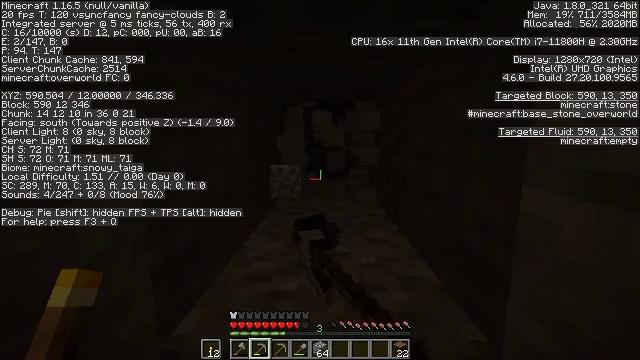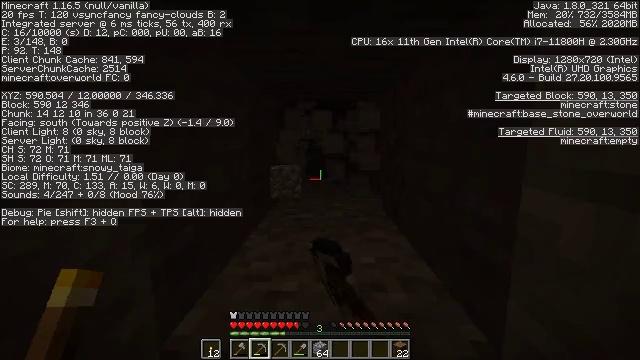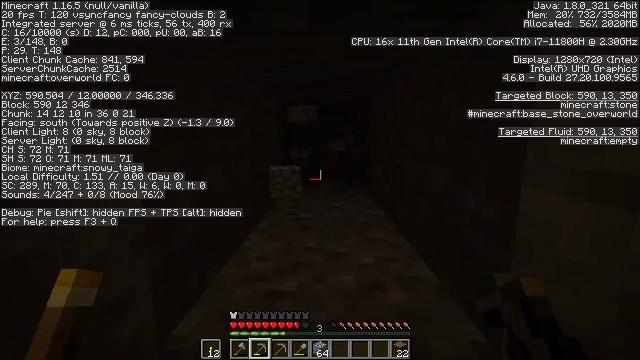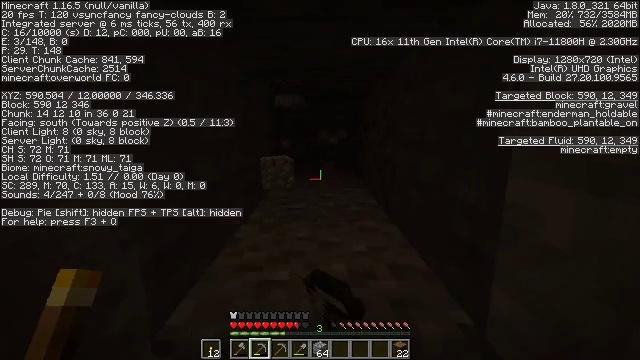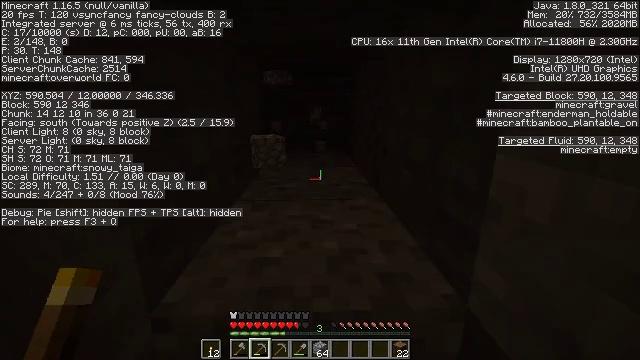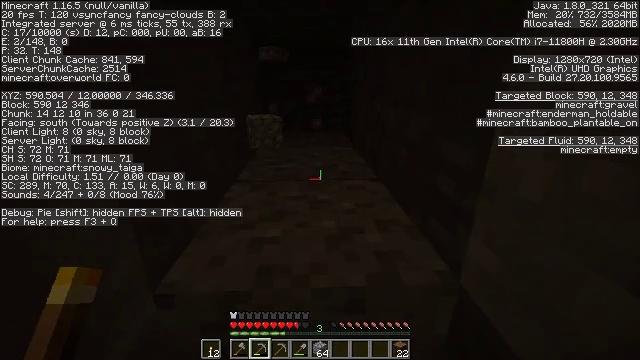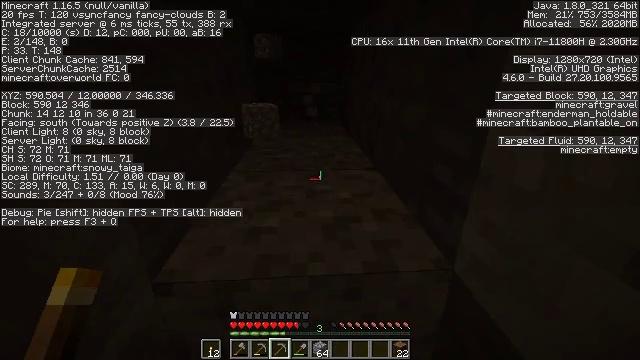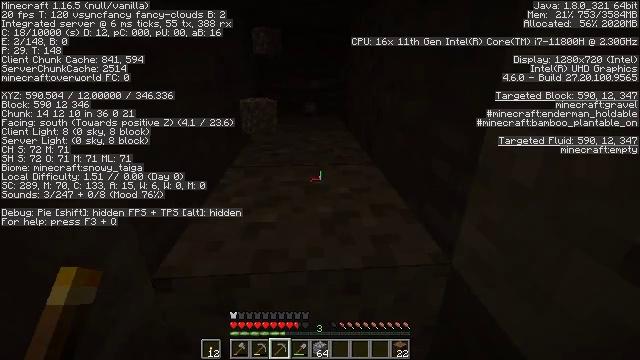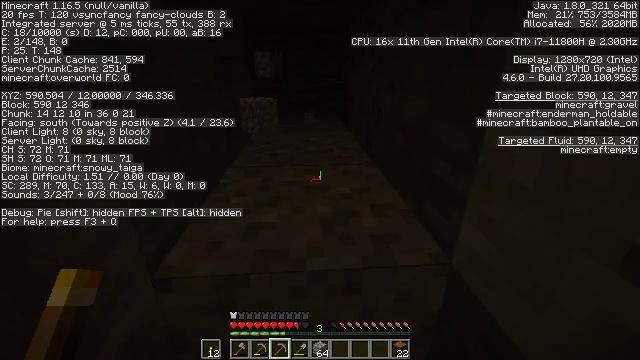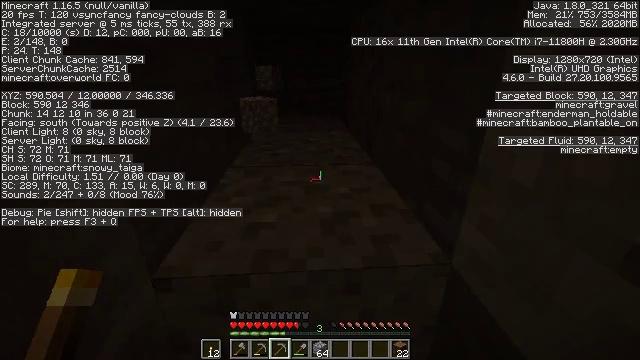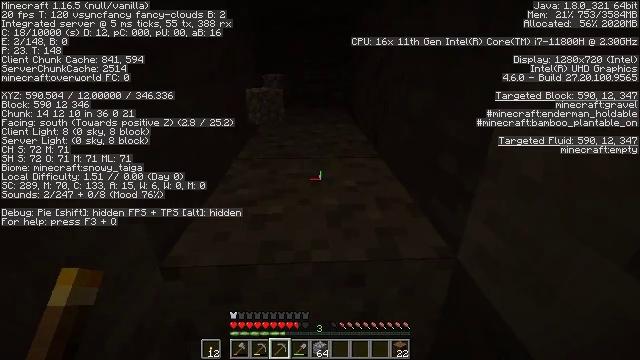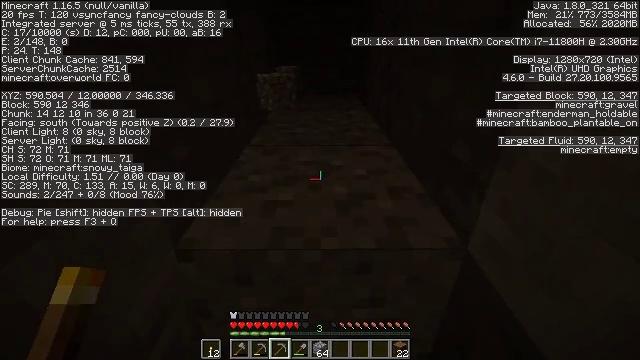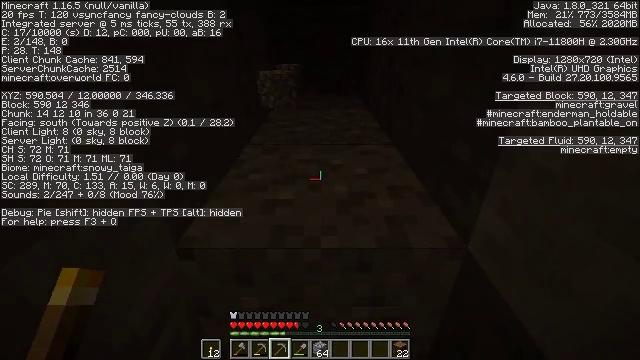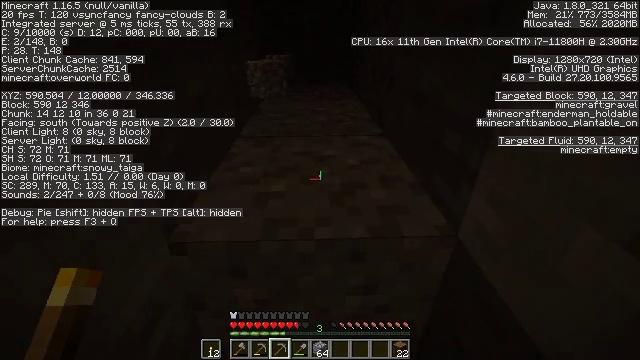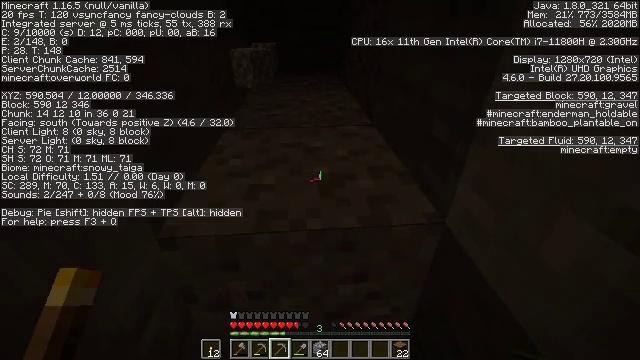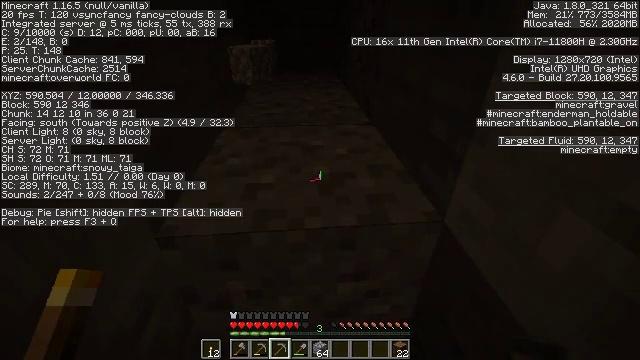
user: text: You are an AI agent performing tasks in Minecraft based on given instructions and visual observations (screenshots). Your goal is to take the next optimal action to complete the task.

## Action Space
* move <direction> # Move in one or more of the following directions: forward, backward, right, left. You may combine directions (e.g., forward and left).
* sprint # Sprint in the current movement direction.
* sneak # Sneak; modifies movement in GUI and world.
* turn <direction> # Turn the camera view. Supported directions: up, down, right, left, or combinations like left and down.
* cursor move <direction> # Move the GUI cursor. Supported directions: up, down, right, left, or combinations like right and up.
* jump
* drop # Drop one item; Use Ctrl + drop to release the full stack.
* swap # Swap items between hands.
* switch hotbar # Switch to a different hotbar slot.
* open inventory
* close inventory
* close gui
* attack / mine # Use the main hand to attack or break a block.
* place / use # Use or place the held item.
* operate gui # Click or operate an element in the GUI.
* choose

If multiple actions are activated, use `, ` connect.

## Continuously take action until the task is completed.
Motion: motion action
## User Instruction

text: Dig through gravel to clear a path.
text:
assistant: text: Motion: attack / mine
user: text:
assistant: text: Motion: attack / mine
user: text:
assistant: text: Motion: turn right and down, attack / mine
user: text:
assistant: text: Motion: turn right and down
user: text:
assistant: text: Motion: turn down
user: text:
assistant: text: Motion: turn down
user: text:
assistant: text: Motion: turn down
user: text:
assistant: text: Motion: no_op
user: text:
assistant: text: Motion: no_op
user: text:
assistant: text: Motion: turn left and down
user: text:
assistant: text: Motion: turn left and down
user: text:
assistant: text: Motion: no_op
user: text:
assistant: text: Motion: turn right and down
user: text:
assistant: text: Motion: turn right and down
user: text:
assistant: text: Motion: no_op
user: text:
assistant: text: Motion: no_op
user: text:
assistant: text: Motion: no_op
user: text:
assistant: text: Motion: no_op
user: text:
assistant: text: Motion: attack / mine
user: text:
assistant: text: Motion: attack / mine
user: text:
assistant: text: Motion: attack / mine
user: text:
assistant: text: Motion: attack / mine
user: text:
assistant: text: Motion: attack / mine
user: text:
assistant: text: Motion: attack / mine
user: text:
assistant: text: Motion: attack / mine
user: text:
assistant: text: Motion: attack / mine
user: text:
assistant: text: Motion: attack / mine
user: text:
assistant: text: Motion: attack / mine
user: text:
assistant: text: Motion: turn left and up, attack / mine
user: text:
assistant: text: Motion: turn left and up, attack / mine